Question: This an extension and I need to know how I can remove this that I have marked here below?

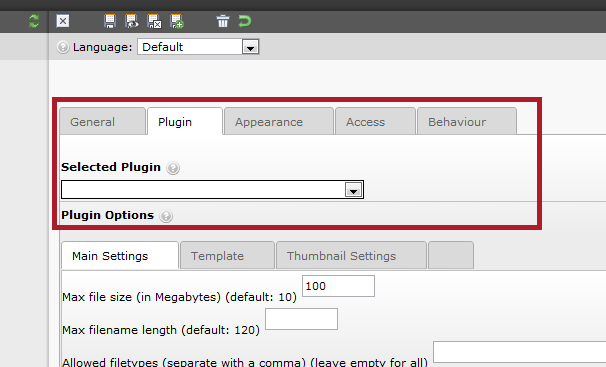
Answer: You can do that by adding a new content type to TCA (mind you, you will have to take care of the FE rendering as well):
'''
t3lib_div::loadTCA('tt_content');
$TCA['tt_content']['columns']['CType']['config']['items'][] = array('New Title', 'tx_newkey');
$TCA['tt_content']['types']['tx_newkey']['showitem'] = '--div--;Social Media Buttons,type,language,--div--;LLL:EXT:cms/locallang_ttc.xml:tabs.access,--palette--;LLL:EXT:cms/locallang_ttc.xml:palette.visibility;visibility';
'''
to create something like:

However, there is an extension which modifies the TCA by essentially creating new content elements and lets you also define the FE rendering: <URL>